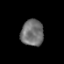
Tissue: prostate
Cell type: Epithelial cells
Senescence score: 0.3135
Nuclear area (px): 583
Mean DAPI intensity: 112.753